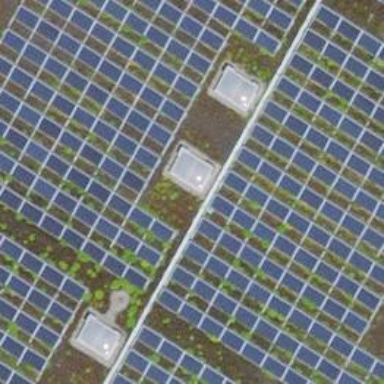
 consisting of solar photovoltaic panels."